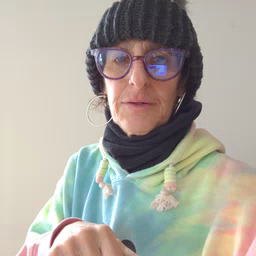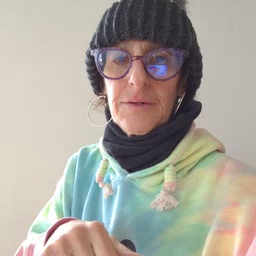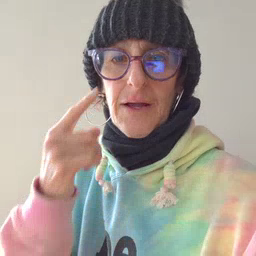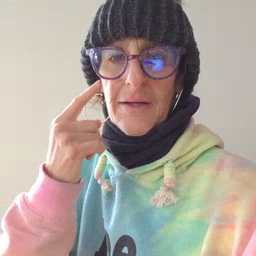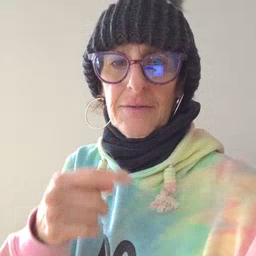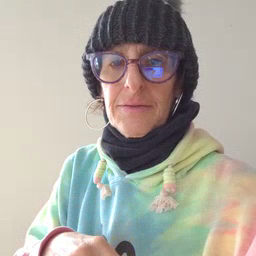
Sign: eye